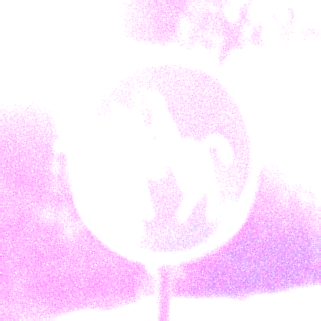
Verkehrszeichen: Reitweg
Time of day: Night
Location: Outdoor (Suburban)
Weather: PartlyCloudy
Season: NotSpecified
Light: Artificial